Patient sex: M
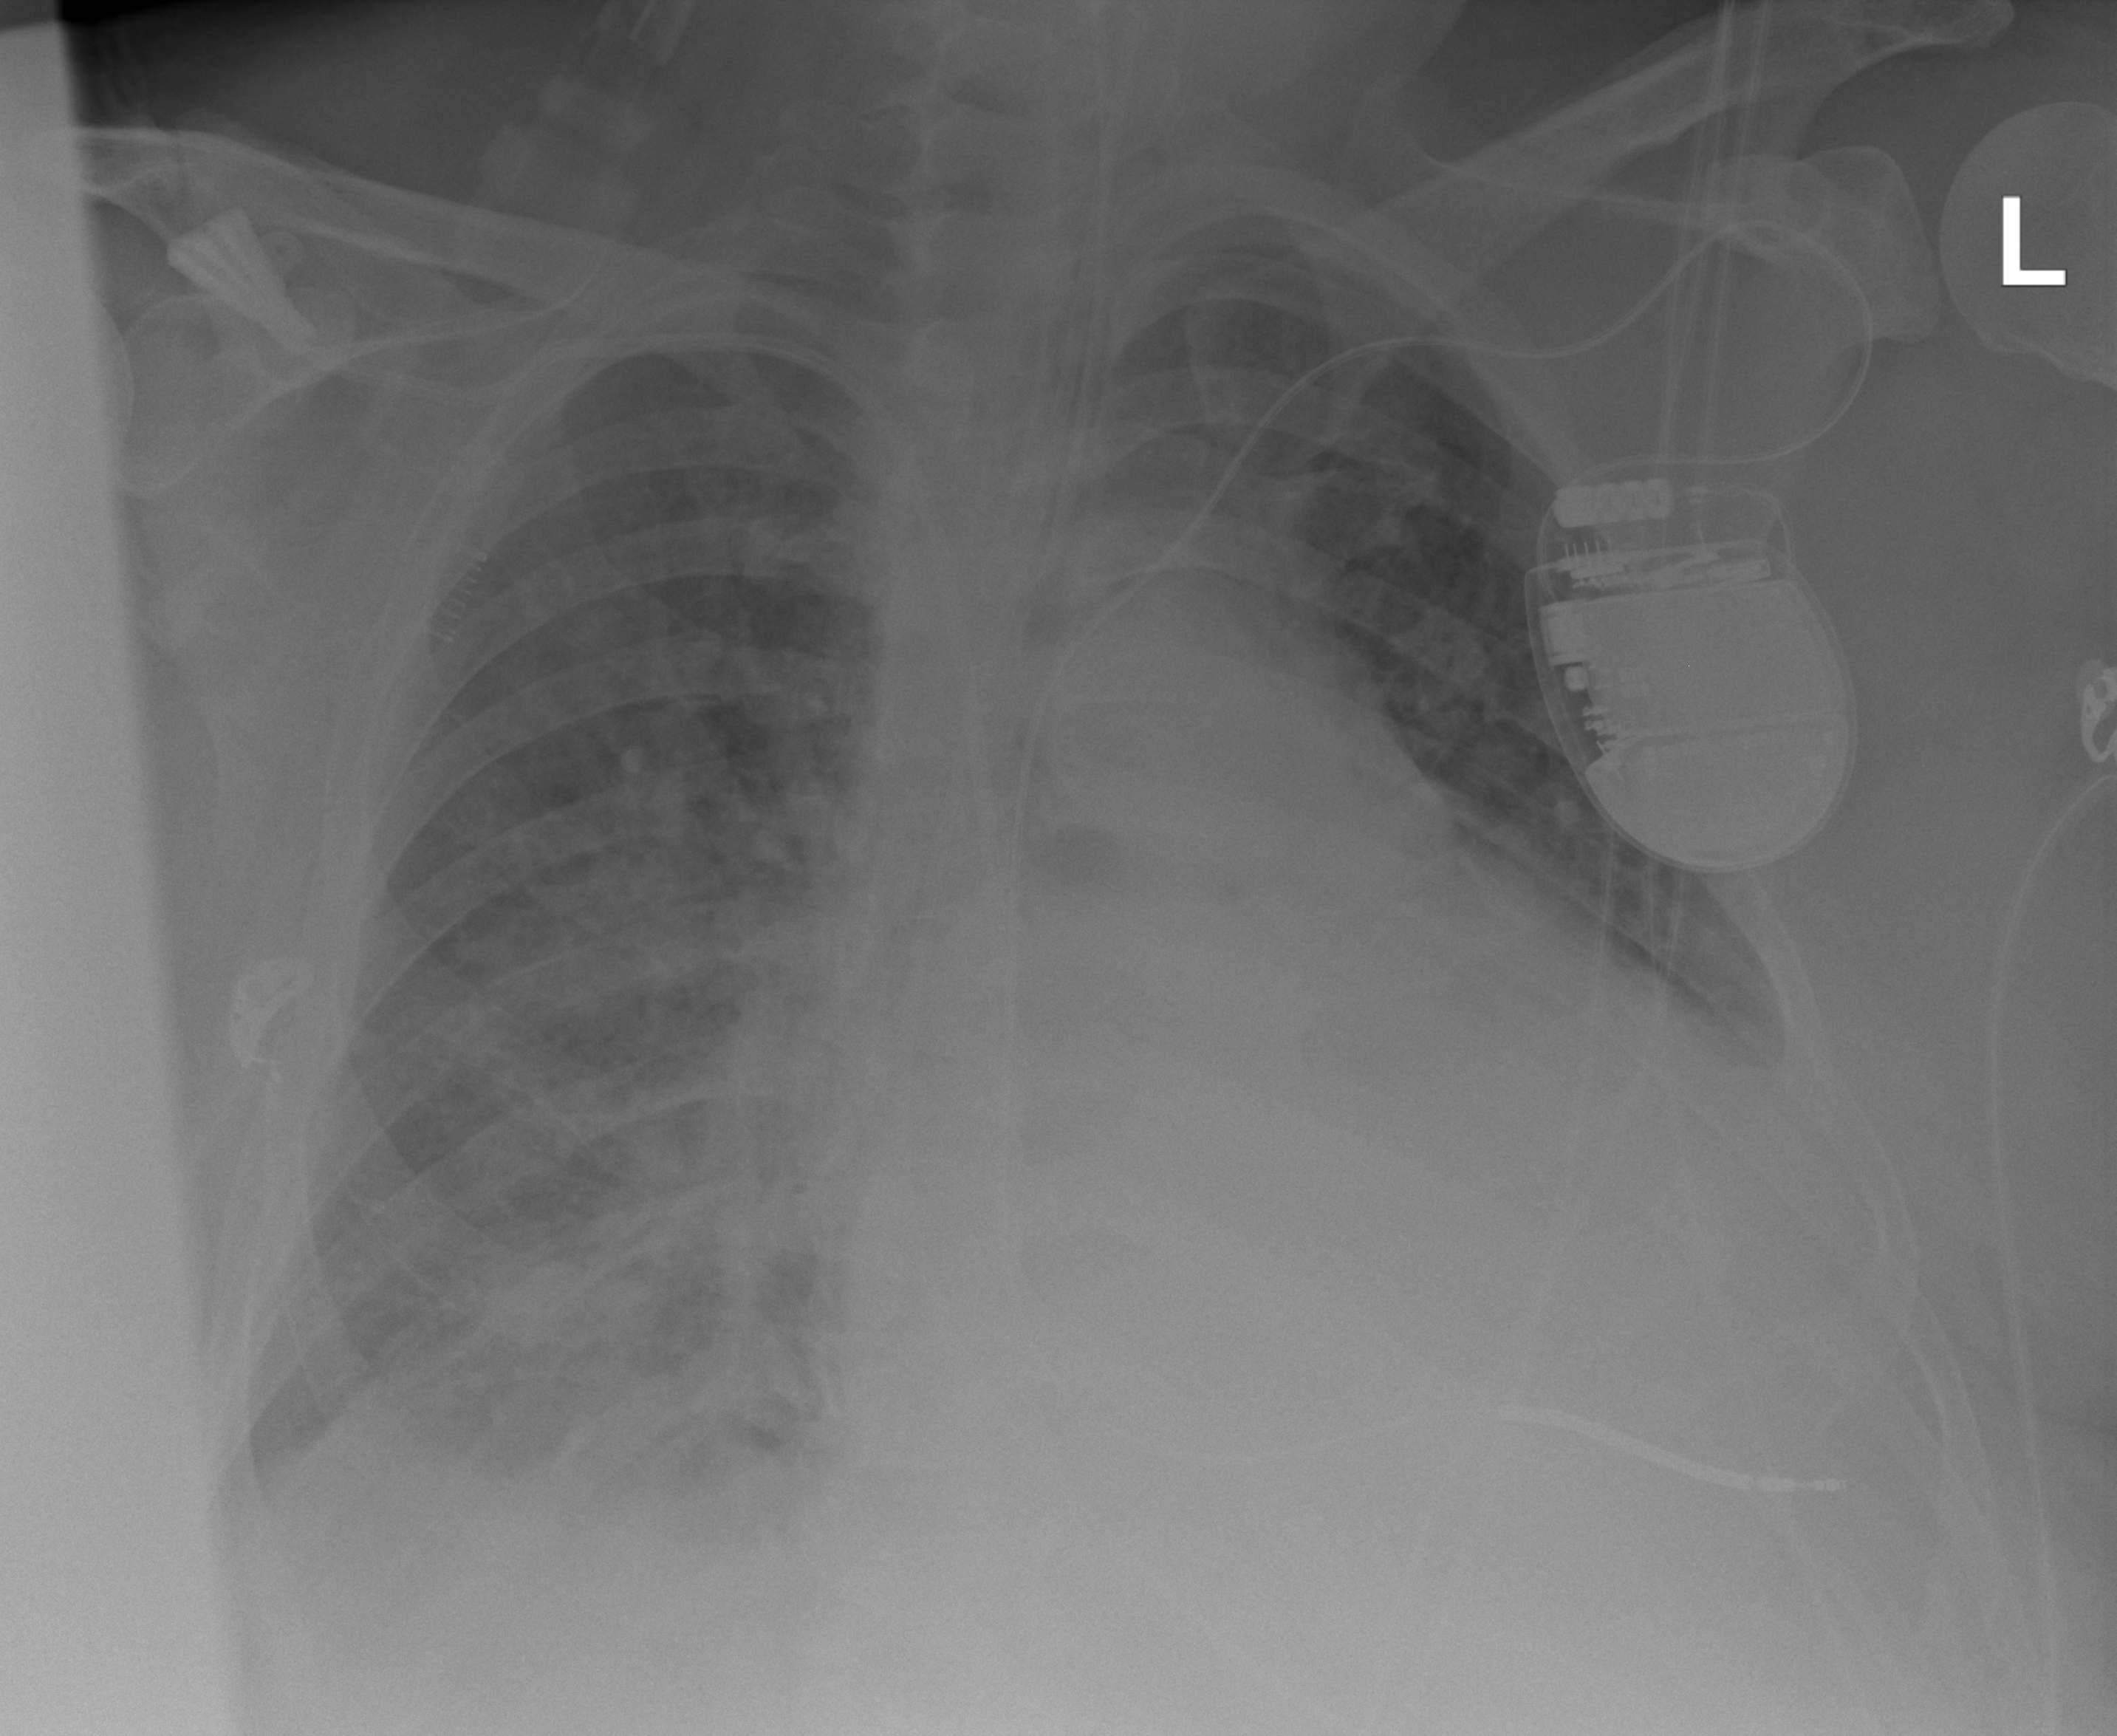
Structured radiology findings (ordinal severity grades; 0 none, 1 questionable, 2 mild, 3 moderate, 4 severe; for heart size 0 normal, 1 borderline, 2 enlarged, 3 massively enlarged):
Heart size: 2
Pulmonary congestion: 3
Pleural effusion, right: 2
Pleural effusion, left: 3
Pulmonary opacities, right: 3
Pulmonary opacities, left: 1
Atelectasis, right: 2
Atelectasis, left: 3